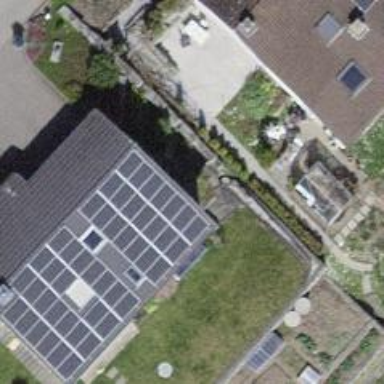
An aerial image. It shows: Solar power generator using photovoltaic method with solar photovoltaic panel types.